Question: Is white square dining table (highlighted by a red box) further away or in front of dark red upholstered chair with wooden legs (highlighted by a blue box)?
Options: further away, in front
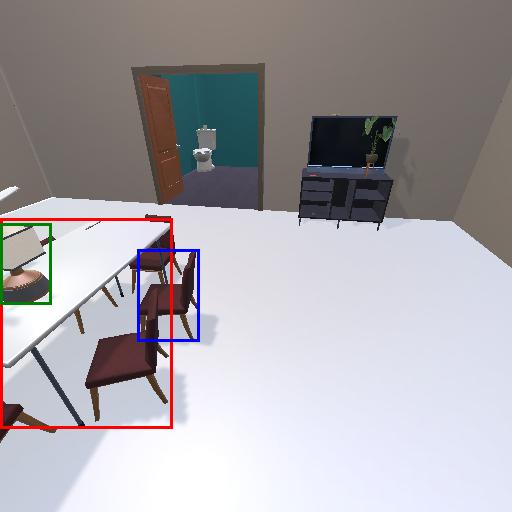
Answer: further away